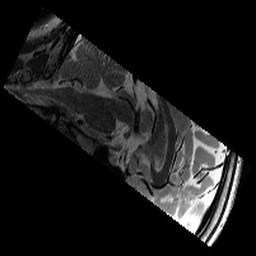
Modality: T2w
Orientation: sagittal
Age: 10
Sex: female
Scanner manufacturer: siemens
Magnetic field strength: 3 T
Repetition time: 9.23 s
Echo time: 0.067 s